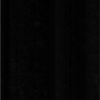
Label: dusty